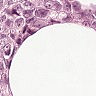
Metastatic tissue present: yes